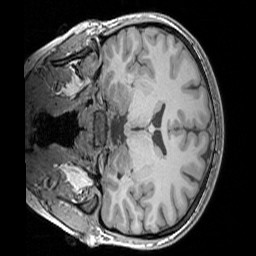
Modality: T1w
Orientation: coronal
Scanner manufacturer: siemens
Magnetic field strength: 3 T
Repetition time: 1.83 s
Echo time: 0.00303 s